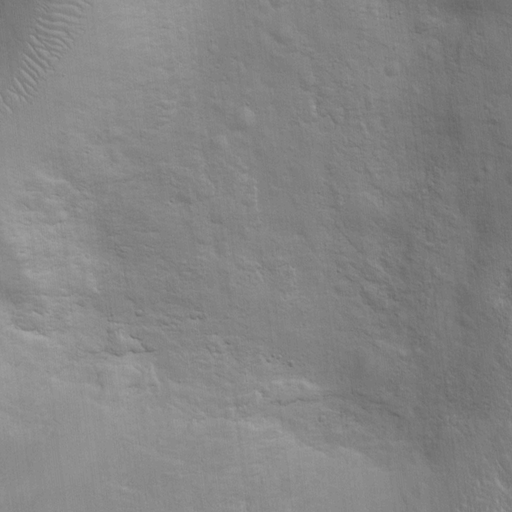
Objects detected: cone